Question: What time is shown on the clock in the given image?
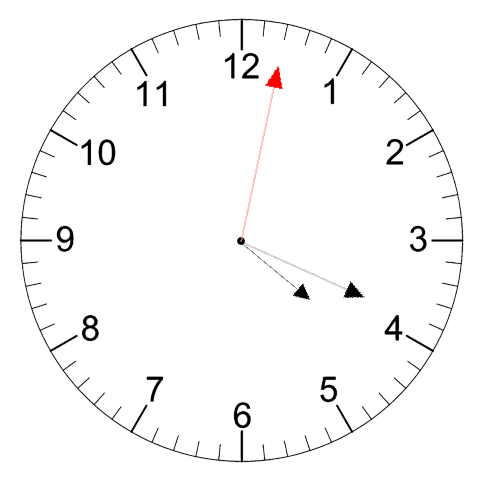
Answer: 04:19:02